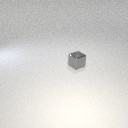
small gray metal cube